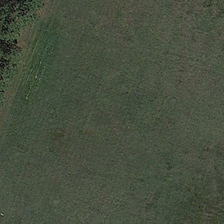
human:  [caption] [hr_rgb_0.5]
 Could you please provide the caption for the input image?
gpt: there are several big trees growing in the meadow .

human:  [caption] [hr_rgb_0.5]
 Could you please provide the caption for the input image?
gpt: the green grass grows on the meadow .

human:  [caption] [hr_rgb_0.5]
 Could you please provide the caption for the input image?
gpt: the green grass grows on the meadow .

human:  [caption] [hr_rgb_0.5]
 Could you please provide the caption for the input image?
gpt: there are several big trees growing in the meadow .

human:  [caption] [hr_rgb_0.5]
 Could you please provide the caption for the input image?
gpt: the green grass grows on the meadow .